Field crop: maize
Growth stage: 2
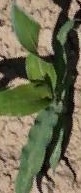
Species: maize